Interaction volume radius: 10 \u00c5
Interaction volume height: 15 \u00c5
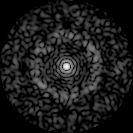
Disorder parameter: 0.8523